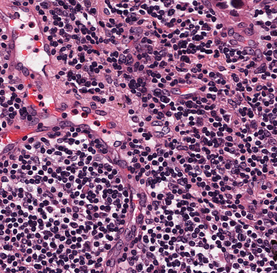
Tumor epithelial tissue: no
Tumor-associated stroma tissue: yes
Normal tissue: no